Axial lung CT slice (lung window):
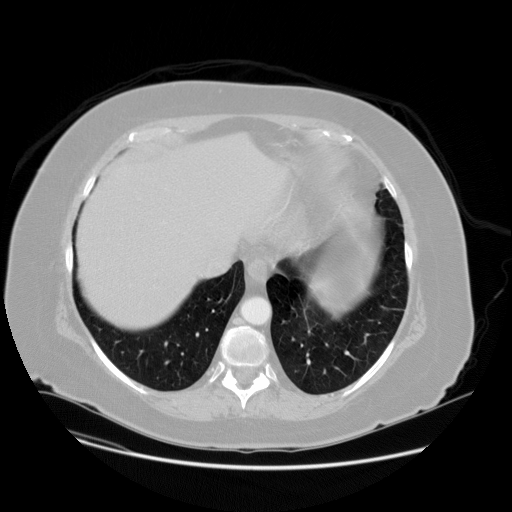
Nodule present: no